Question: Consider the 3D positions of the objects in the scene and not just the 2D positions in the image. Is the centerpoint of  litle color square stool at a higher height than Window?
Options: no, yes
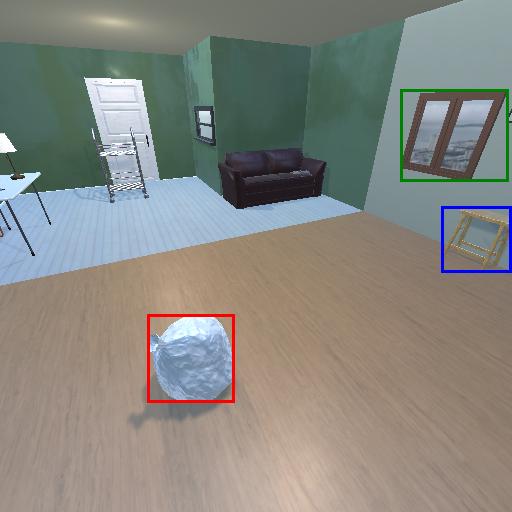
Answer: no